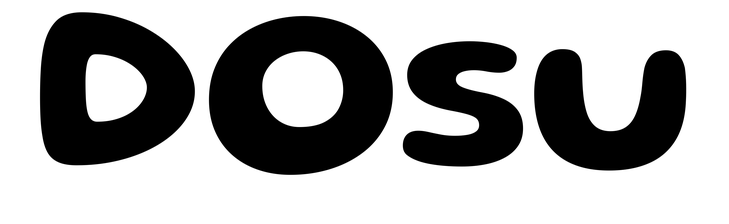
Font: Gluten_SemiBold